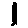
Label: zigzag